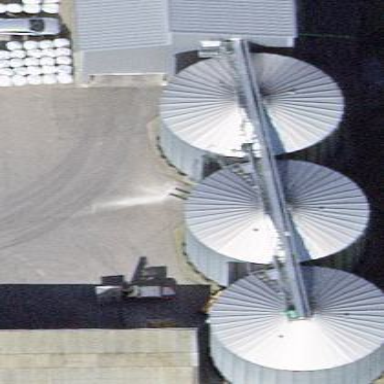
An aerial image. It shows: Silo.